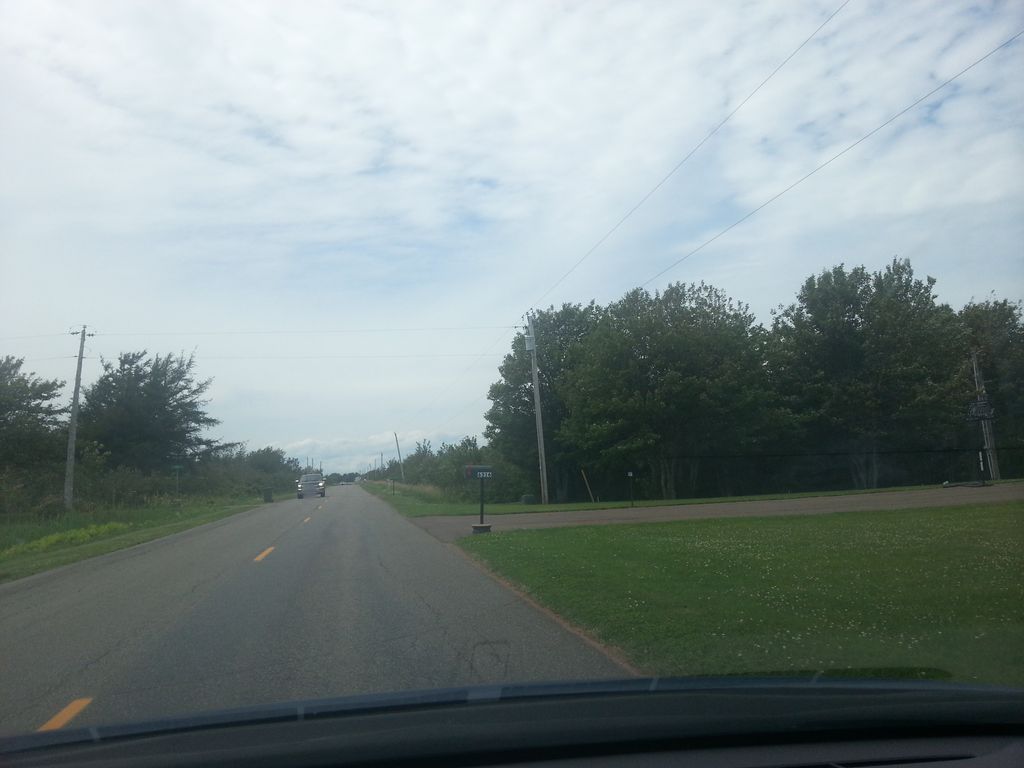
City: charlottetown